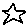
Label: star